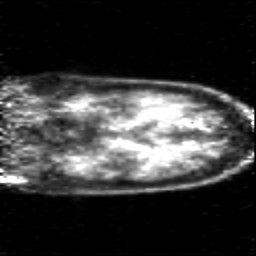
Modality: PET
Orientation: coronal
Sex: female
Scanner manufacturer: siemens